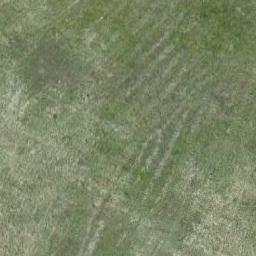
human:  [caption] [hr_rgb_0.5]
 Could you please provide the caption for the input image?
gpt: Sparse grass growing on the lawn, Exposing the brown ground .

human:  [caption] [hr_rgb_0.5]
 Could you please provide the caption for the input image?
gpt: This meadow has lots of sparse grasses and a lot of streamlined patterns are on the grass .

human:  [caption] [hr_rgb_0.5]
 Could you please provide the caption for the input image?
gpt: There is a tree in the grass .

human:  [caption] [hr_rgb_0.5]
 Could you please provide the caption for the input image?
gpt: There is no grass in some parts of the meadow .

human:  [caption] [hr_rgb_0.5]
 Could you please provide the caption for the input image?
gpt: A sparse green meadow with some grass .